Field crop: maize
Growth stage: 1
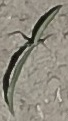
Species: sorghum